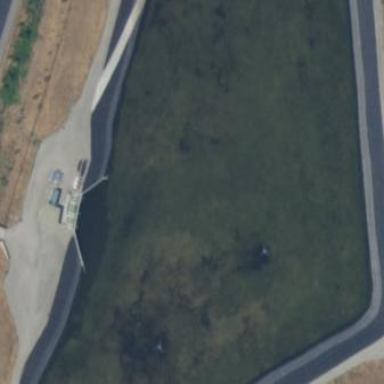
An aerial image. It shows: Image of wastewater.